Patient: sex F, age 76
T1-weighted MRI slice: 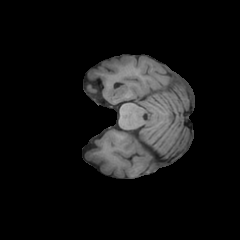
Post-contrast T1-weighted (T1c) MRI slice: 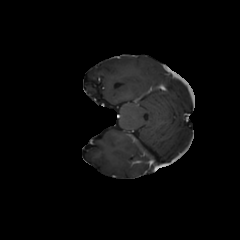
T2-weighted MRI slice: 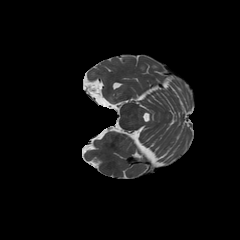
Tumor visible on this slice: no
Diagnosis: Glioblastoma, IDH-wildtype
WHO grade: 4